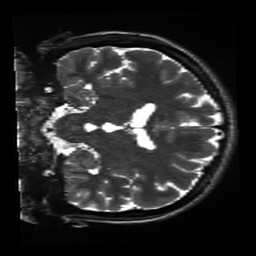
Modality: inplaneT2
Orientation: coronal
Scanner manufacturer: siemens
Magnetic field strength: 3 T
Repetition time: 11 s
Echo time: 0.059 s